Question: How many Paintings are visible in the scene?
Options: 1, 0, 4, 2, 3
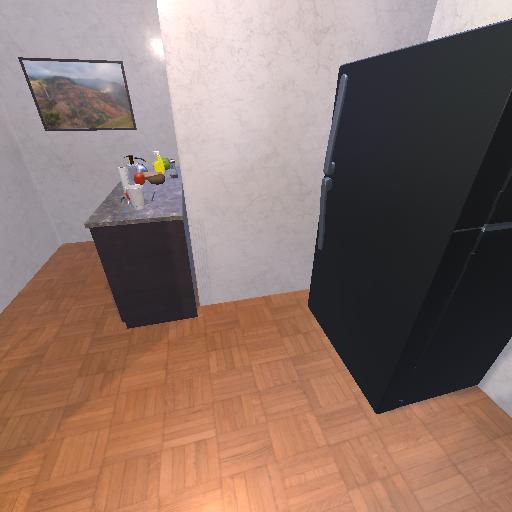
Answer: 1